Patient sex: M
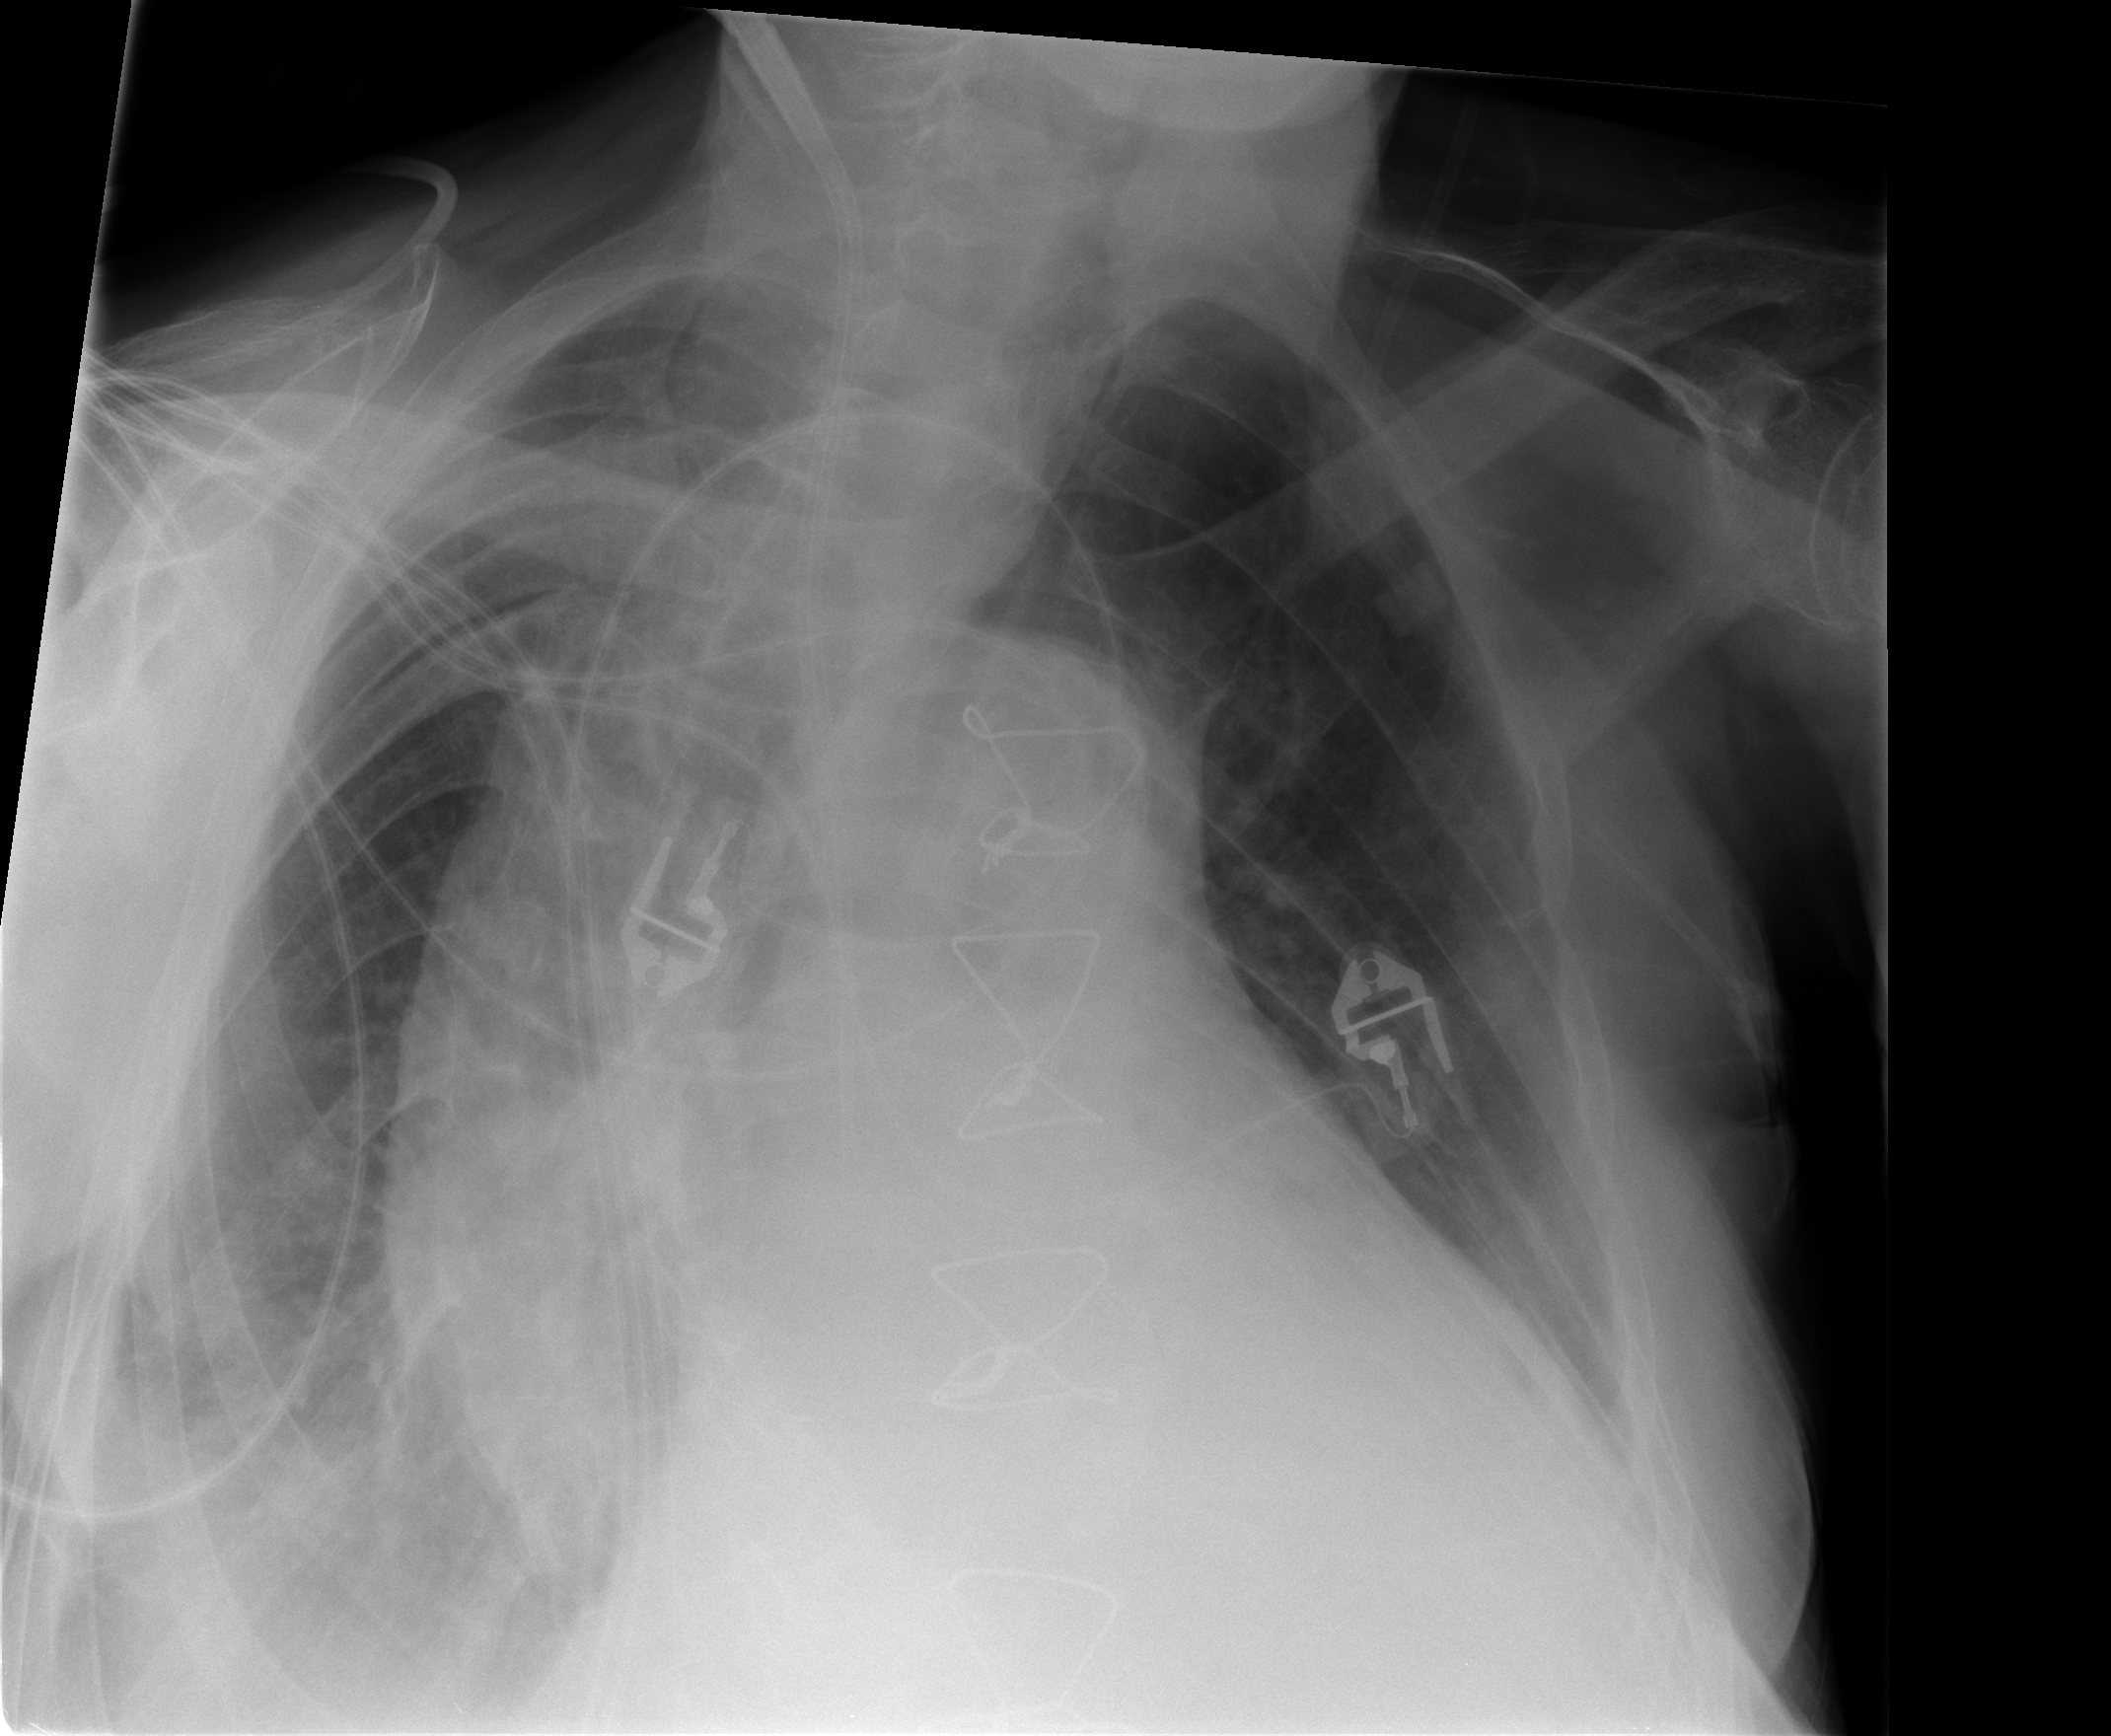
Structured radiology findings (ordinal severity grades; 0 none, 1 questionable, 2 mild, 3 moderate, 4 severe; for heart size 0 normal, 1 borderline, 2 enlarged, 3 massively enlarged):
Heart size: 3
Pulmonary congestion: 0
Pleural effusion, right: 2
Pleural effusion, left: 0
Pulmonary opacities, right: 0
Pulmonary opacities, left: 0
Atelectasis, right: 2
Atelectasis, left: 0